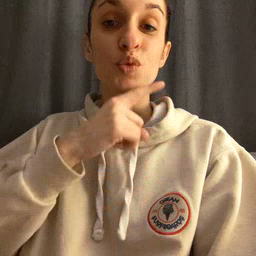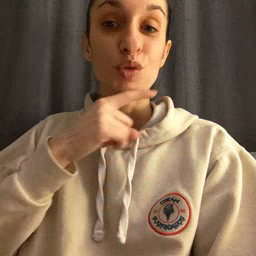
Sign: dry